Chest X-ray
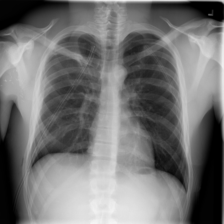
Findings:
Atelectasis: negative
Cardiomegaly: negative
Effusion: negative
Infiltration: negative
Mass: negative
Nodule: negative
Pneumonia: negative
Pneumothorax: positive
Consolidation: negative
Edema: negative
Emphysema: positive
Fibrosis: negative
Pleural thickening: negative
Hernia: negative